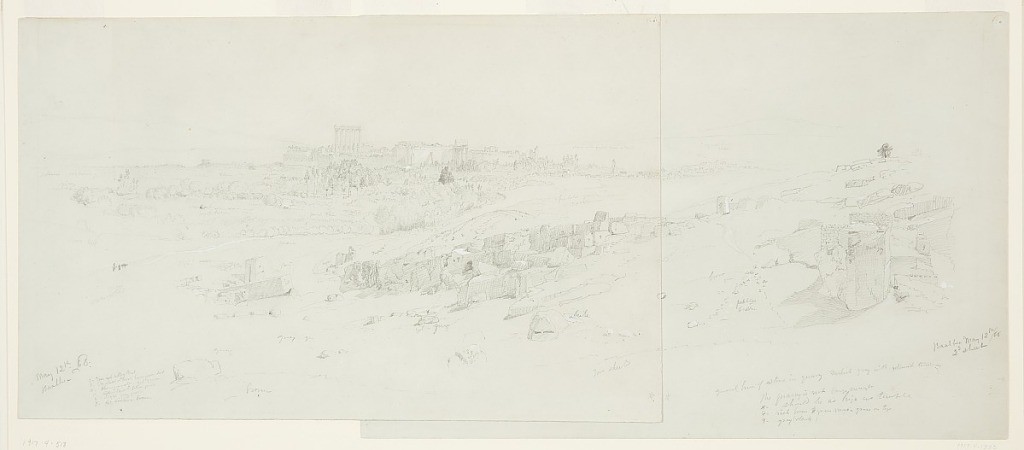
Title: Temples at Baalbek from the Roman Quarry, Lebanon, Part One
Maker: Frederic Edwin Church, American, 1826–1900
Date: May 12, 1868
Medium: Graphite, brush and white gouache on green-gray paper
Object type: Drawing
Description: Landscape and architecture sketch showing the first part of a panoramic view of the temple complex at Baalbek, Lebanon, from the city's Roman Quarry. This description refers to the entire view, comprising two leaves with 1917-4-1333. The Quarry ascends a gentle slope in the foreground from lower center to center right. Numerous stone-cut blocks rest in a pile at lower center, while several others are shown closer at right. In the middle distance at center, across flat terrain with numerous trees, the Roman temple complex is sketched at center, with the extant colonnade of the Temple of Jupiter prominently visible at center left. In the background at left and right, two low mountains are shown along an otherwise flat horizon.